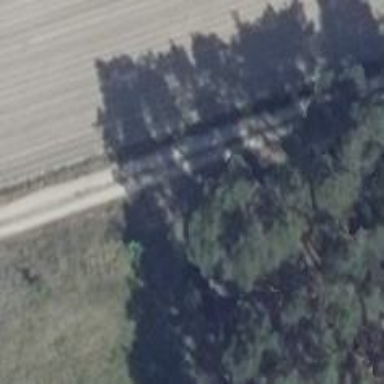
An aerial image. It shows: Row of trees in natural setting.